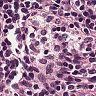
Metastatic tissue present: no